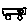
Label: car